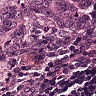
Metastatic tissue present: yes